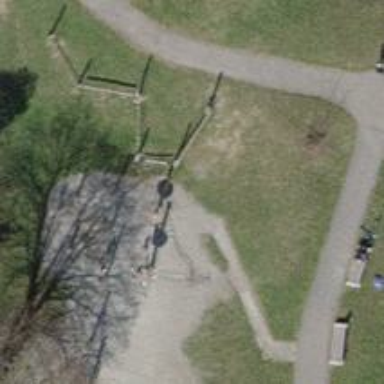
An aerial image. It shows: Playground featuring climbing frame.